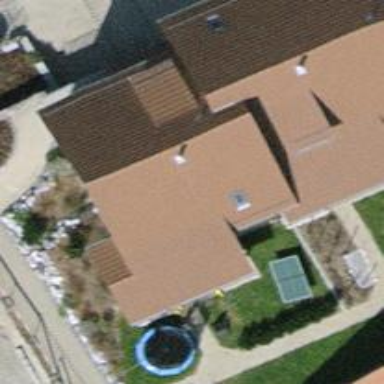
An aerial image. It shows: Semidetached house with gabled roof.